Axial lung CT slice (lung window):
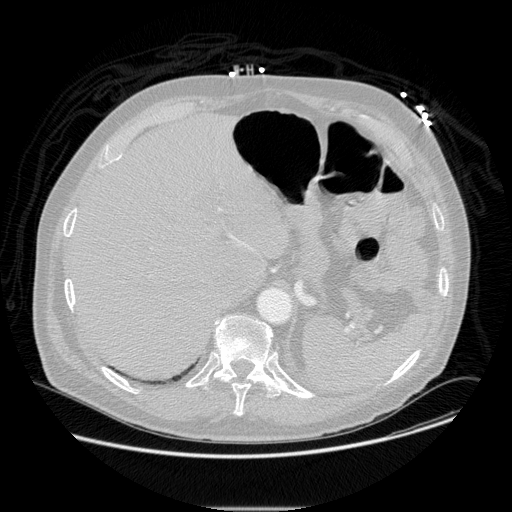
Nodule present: no